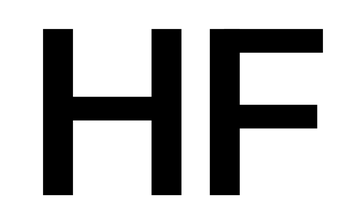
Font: InstrumentSans_SemiBold